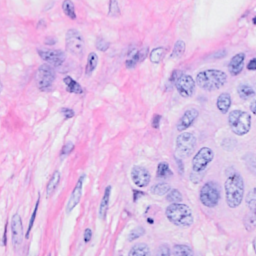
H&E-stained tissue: Breast